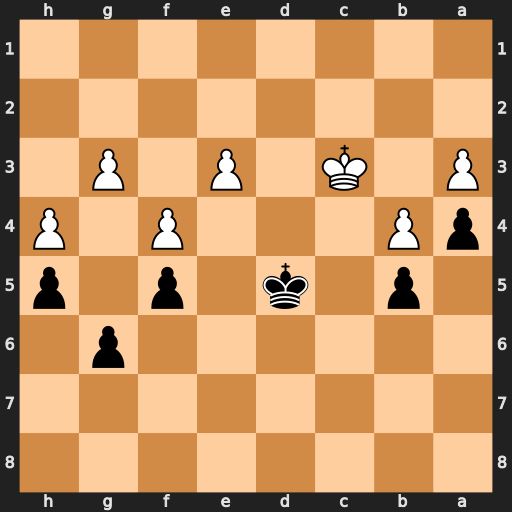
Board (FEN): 8/8/6p1/1p1k1p1p/pP3P1P/P1K1P1P1/8/8
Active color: b
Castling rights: -
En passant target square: -
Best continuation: Ke4 Kd2 Kf3 Kd3 Kxg3